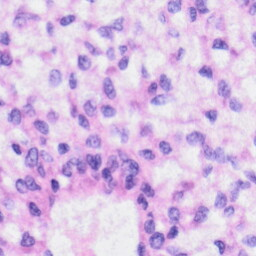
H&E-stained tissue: Liver